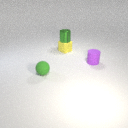
small green rubber sphere to the left of small purple rubber cylinder